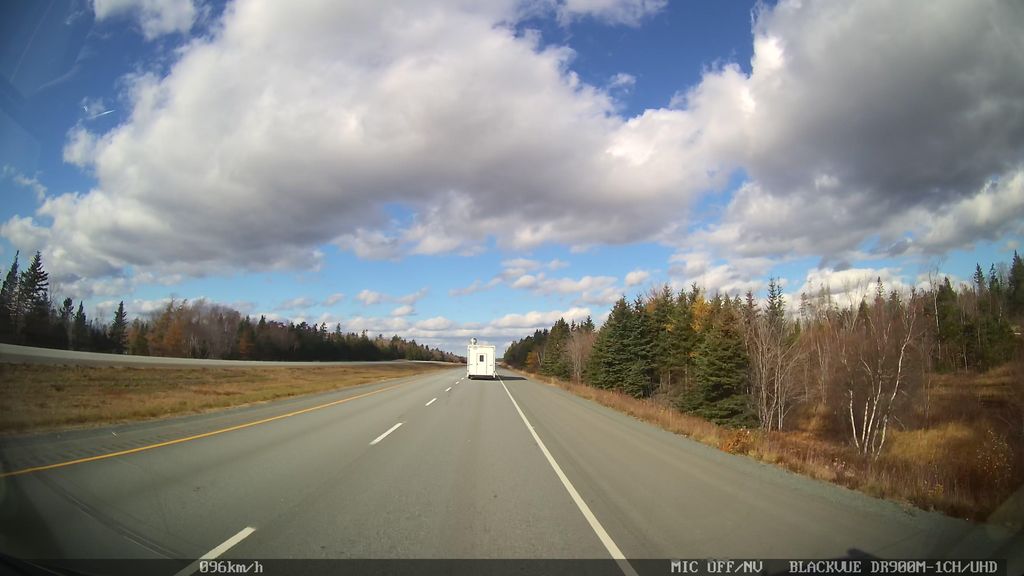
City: halifax